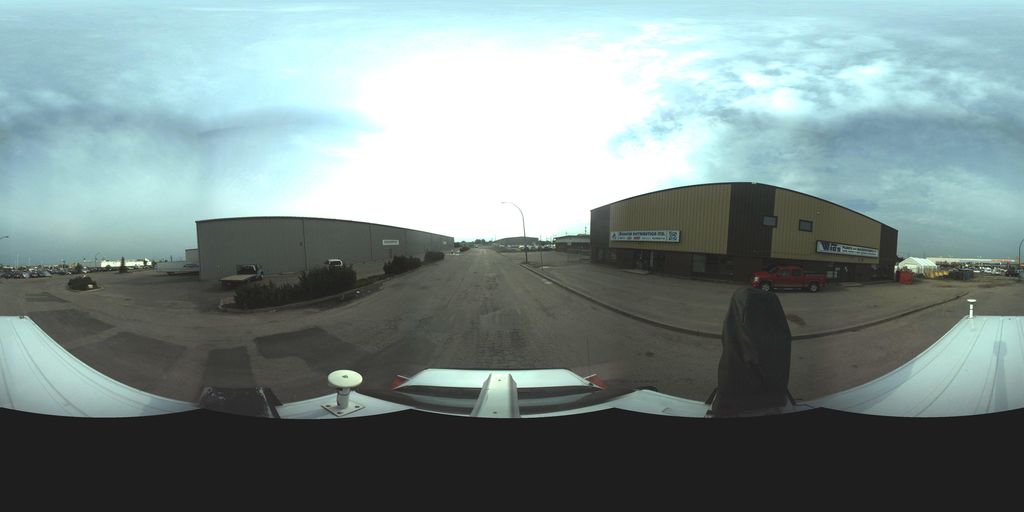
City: saskatoon